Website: home-depot
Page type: payment
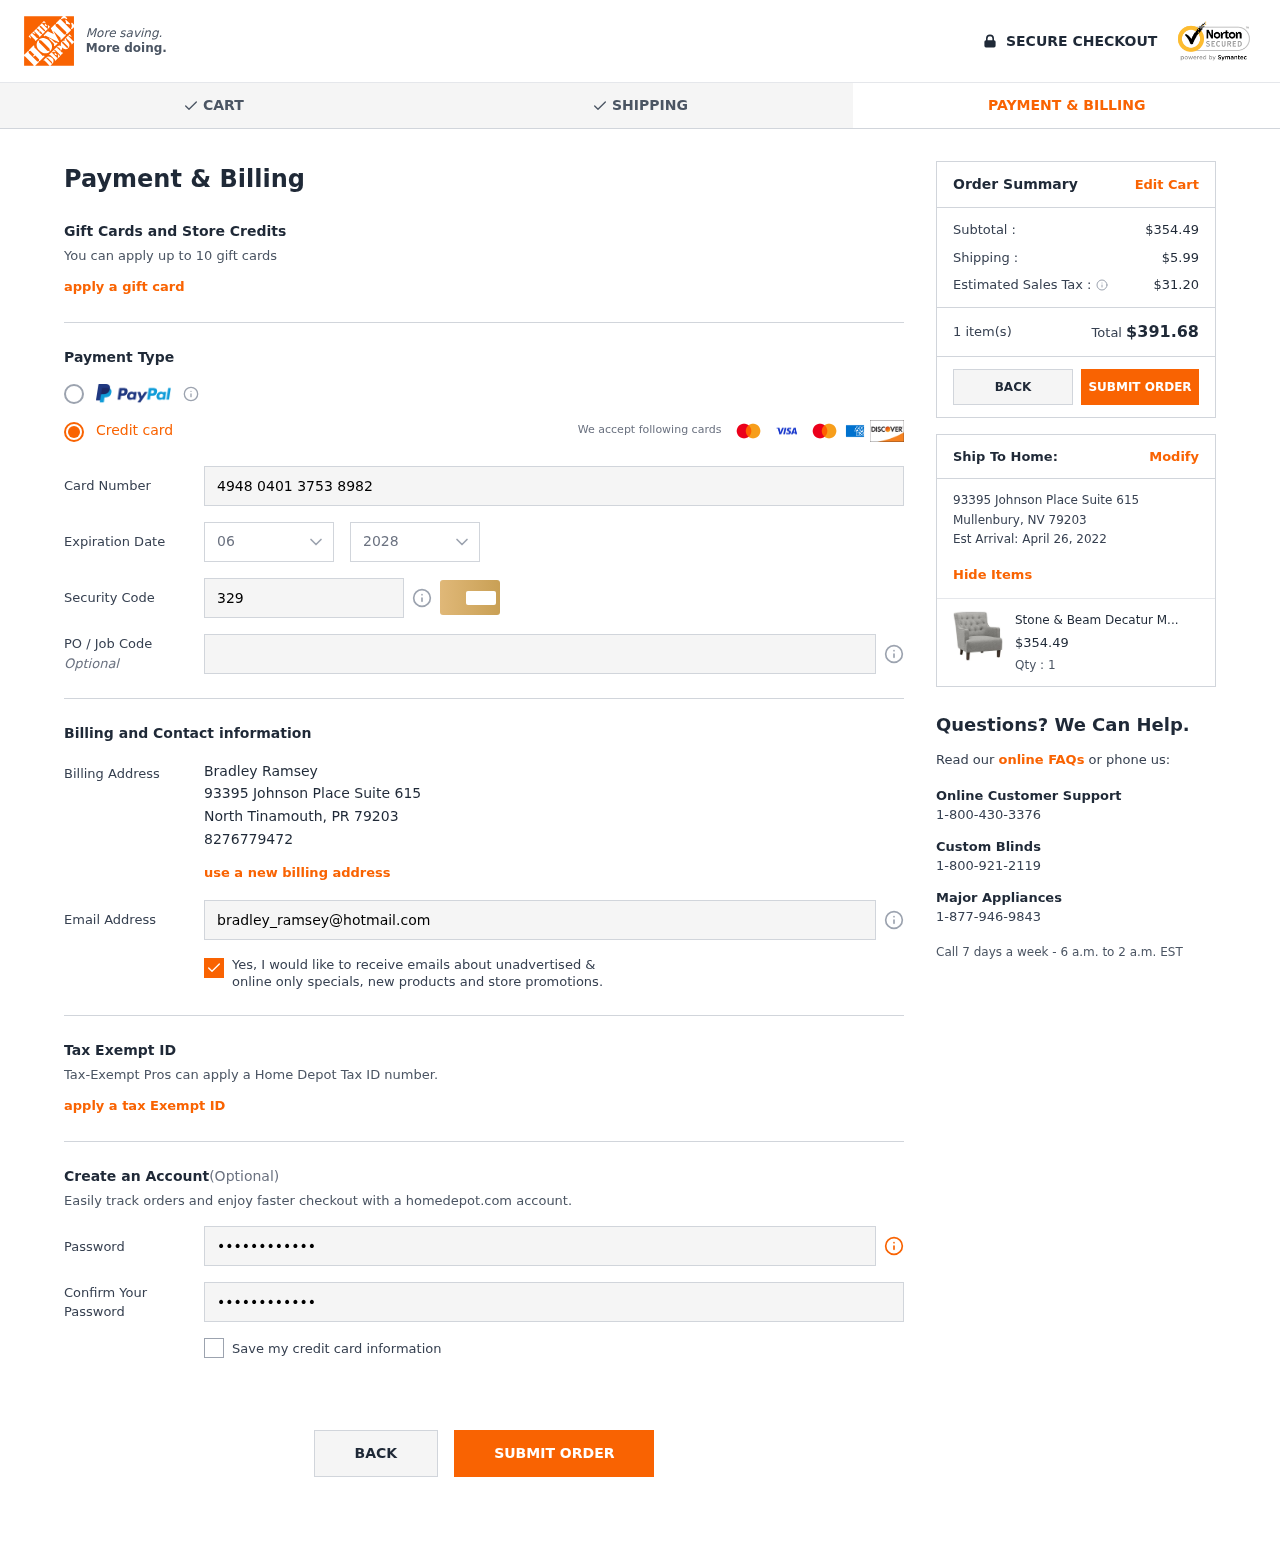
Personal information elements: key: PII_CARD_CVV
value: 329
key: PII_CARD_EXPIRY_MONTH
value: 06
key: PII_CARD_EXPIRY_YEAR
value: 28
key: PII_CARD_NUMBER
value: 4948 0401 3753 8982
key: PII_CITY
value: North Tinamouth
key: PII_CITY2
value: Mullenbury
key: PII_EMAIL
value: bradley_ramsey@hotmail.com
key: PII_FULLNAME
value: Bradley Ramsey
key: PII_PHONE
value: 8276779472
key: PII_POSTCODE
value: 79203
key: PII_POSTCODE2
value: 79203
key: PII_STATE_ABBR
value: PR
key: PII_STATE_ABBR2
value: NV
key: PII_STREET
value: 93395 Johnson Place Suite 615
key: PII_STREET2
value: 93395 Johnson Place Suite 615
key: PII_POSTCODE_FULL
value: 79203
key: PII_POSTCODE_NUMERIC
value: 79203
Product elements: key: PRODUCT1_NAME
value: Stone & Beam Decatur Modern Tufted Accent Chair
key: PRODUCT1_PRICE
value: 354.49
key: PRODUCT1_QUANTITY
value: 1
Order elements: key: ORDER_SUBTOTAL
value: $354.49
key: ORDER_SHIPPING_COST
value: $5.99
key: ORDER_TAX
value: $31.20
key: ORDER_NUM_ITEMS
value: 1 item(s)
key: ORDER_TOTAL
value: $391.68
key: ORDER_DELIVERY_DATE
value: April 26, 2022